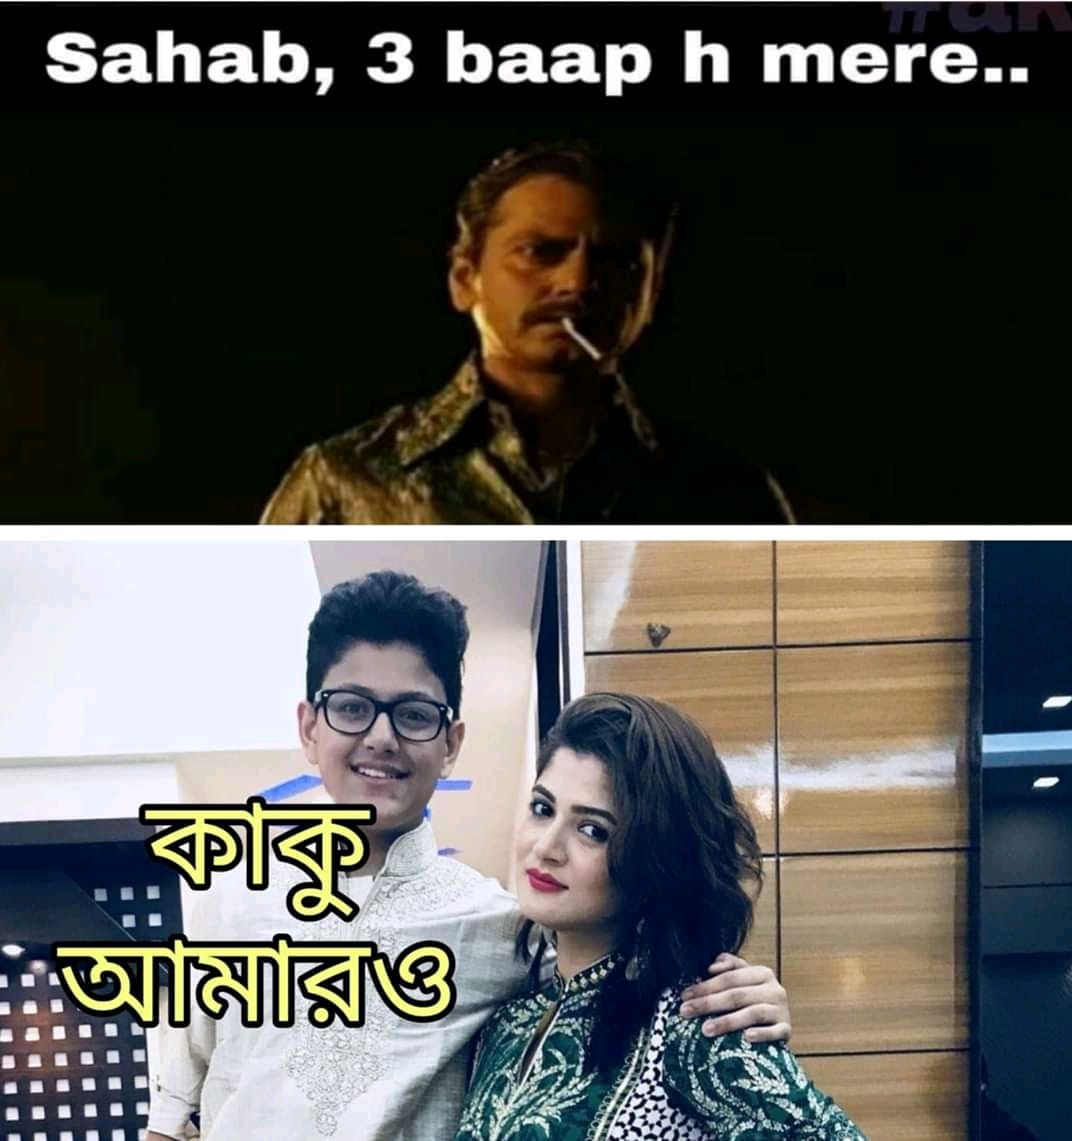
Caption: Sahab, 3 baap h mere..  কাকু আমারও
Label: hate